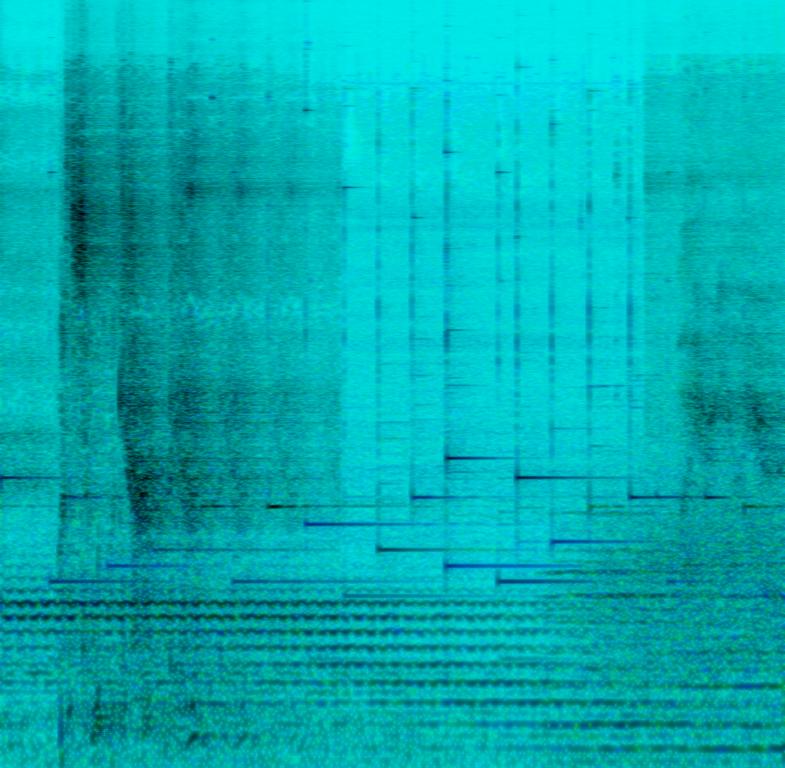
The low quality recording features a dark tinny bells melody played over synth pad chords, followed by echoing whispering male and haunting whispering female vocals. It sounds haunting, hypnotic, creepy, scary and like something that belongs to a horror movie.